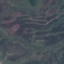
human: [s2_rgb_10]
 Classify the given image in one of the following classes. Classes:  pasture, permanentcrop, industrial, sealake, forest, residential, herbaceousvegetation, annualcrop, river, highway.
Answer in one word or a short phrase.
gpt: HerbaceousVegetation